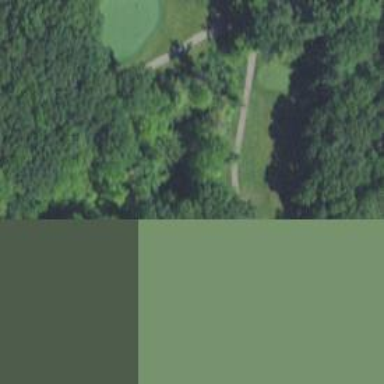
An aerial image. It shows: Path used for both walking and golf.